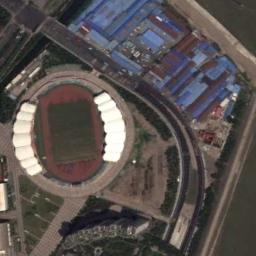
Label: stadium